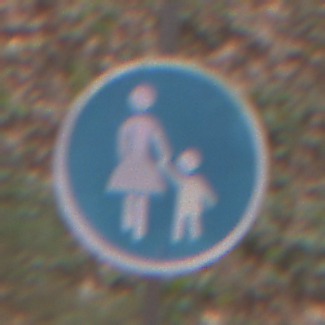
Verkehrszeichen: Gehweg
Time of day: Midday
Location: Outdoor (Nature)
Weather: Overcast
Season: Autumn
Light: Natural